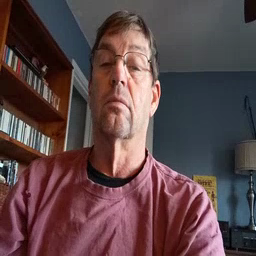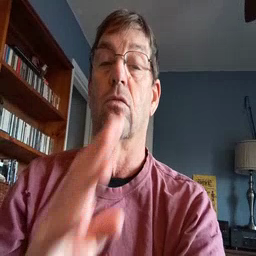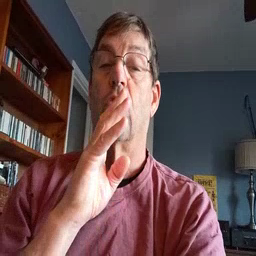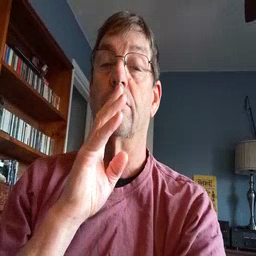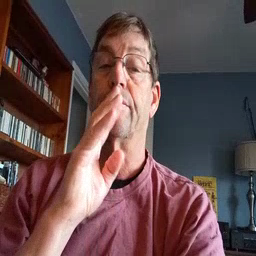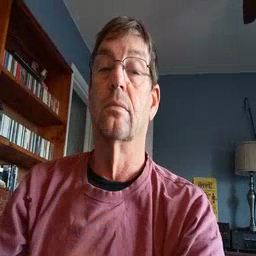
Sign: talk